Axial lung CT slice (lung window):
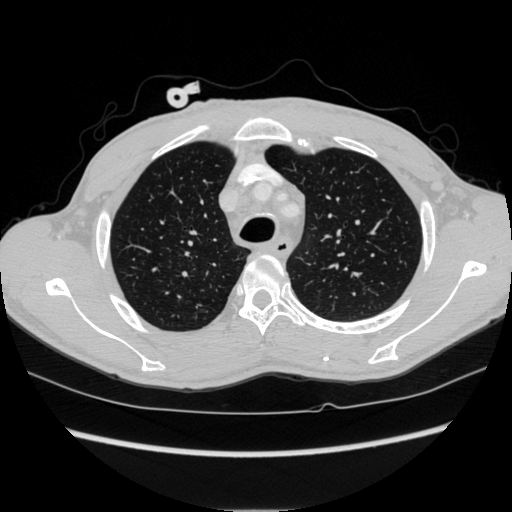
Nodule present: no